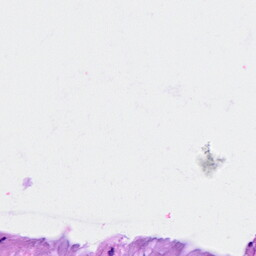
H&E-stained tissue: Breast